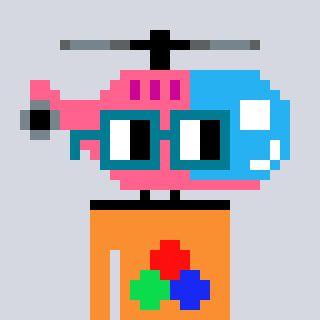
a pixel art character with square dark green glasses, a helicopter-shaped head and a orange-colored body on a cool background